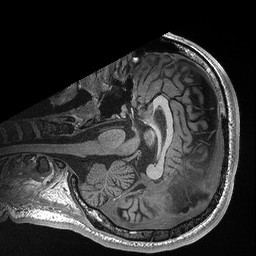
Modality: T1w
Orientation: axial
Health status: healthy
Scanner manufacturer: siemens
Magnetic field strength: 3 T
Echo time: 0.00298 s